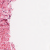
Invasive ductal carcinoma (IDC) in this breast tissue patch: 0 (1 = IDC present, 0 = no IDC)